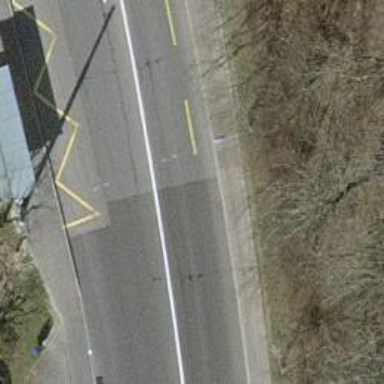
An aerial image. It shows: Bus stop for trolleybuses with designated stop position for public transport.